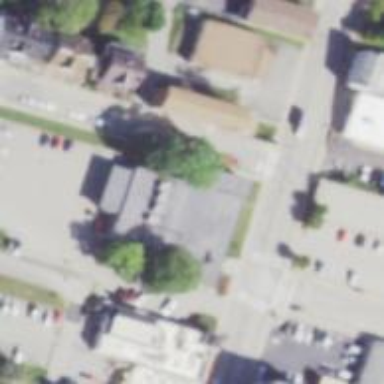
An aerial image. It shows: Post office.